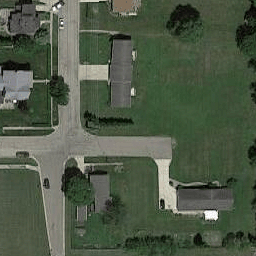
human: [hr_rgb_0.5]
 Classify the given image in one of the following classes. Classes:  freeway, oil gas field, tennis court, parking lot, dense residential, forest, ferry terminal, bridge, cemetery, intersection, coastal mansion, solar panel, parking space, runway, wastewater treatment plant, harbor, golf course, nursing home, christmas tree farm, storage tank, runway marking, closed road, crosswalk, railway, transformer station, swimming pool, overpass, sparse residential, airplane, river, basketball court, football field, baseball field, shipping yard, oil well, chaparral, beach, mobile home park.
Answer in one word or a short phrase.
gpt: nursing home